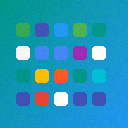
Screen state: on